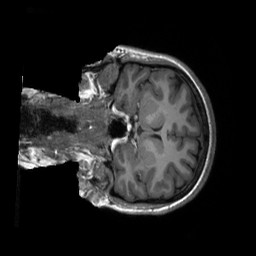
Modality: T1w
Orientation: coronal
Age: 28
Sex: female
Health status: healthy
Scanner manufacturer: siemens
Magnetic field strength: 3 T
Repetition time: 2.3 s
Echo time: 0.00229 s